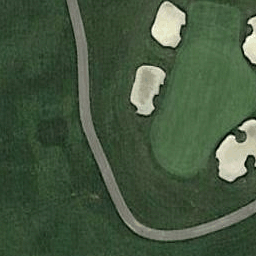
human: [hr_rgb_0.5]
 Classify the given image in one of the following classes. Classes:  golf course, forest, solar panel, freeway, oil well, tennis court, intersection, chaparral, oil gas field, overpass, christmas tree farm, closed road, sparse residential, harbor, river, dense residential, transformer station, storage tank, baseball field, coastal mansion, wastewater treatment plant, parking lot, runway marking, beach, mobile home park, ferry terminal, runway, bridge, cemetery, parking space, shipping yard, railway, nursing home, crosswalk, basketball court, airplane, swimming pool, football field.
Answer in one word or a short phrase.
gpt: golf course